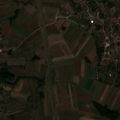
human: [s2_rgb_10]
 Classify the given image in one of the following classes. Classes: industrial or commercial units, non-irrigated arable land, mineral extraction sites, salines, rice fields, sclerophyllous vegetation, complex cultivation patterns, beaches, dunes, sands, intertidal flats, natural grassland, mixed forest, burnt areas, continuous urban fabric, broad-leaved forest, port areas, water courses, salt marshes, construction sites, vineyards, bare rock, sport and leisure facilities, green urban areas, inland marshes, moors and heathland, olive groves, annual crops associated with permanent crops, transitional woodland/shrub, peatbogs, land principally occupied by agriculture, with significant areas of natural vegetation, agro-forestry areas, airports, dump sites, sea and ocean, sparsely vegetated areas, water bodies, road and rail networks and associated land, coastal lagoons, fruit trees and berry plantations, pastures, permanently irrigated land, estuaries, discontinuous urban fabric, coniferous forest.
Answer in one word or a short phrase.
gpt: discontinuous urban fabric, non-irrigated arable land, complex cultivation patterns, inland marshes